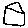
Label: house